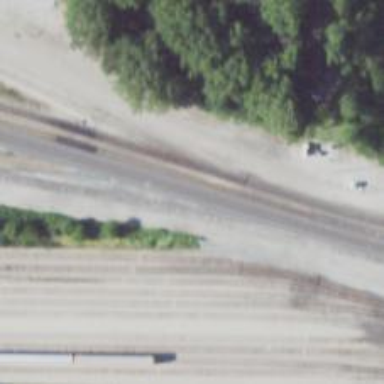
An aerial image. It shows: Unused railway yard.